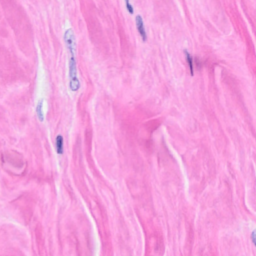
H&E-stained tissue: Breast